Question: I have 10 records of time. I want to get the total hours using momentjs
Here's my code
'''
00:47:21
00:00:25
00:00:08
00:00:03
00:00:37
16:12:12
04:44:22
01:39:03
00:01:58
16:17:29
'''
'''
vm.tth = 0;
function getFirst() {
dataservice.getUserProfile(vm.userId).then(function (data) {
vm.userlistData2 = data;
imageservice.getCurrentImage(vm.userlistData2.user_id).then(function (data) {
vm.photo = data;
});
dataservice.getUserAttendance(vm.userlistData2.user_id).then(function (data) {
vm.attendance = data;
for( var x=0; x < vm.attendance.length; x++){
vm.tth += moment.duration(vm.attendance[x].totalHrs);
console.log(moment(vm.tth).format('HH:mm:ss'));
}
return vm.attendance;
});
});
}
'''

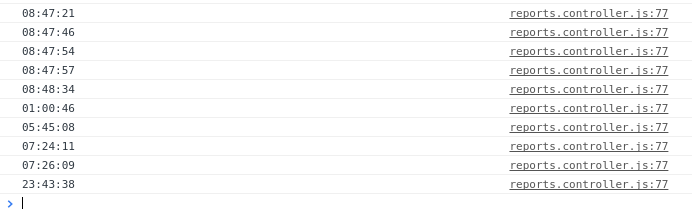
Answer: There are couple of reasons why you are getting that output:
1. You are converting tth to moment. You should be converting it to duration.
2. Your total number of hours are going beyond 24 and hence they are getting mod'ed (hrs % 24). In this case you might want to display number of days along with hours.
Here are the 2 ways you can get the output (check the last couple of lines in console to understand the difference between 2 outputs):
Note: as your question has nothing to do with angularjs, I'm showing plain JS code.
'''
var attendance = [
'00:47:21',
'00:00:25',
'00:00:08',
'00:00:03',
'00:00:37',
'16:12:12',
'04:44:22',
'01:39:03',
'00:01:58',
'16:17:29'
];
var tth = 0;
for( var x=0; x < attendance.length; x++){
tth += moment.duration(attendance[x]);
var d = moment.duration(tth);
console.log(moment(tth).format('HH:mm:ss') + ' with number of days >> ' + d.days() + ' ' + d.hours() + ':' + d.minutes() + ':' + d.seconds() );
console.log(moment(tth).format('HH:mm:ss') + ' with hours exceeding 24 ## ' + parseInt(d.asHours()) + ':' + d.minutes() + ':' + d.seconds() );
}
'''
'''
<script src="https://cdnjs.cloudflare.com/ajax/libs/moment.js/2.14.1/moment.min.js"></script>
'''